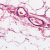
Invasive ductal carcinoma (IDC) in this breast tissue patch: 0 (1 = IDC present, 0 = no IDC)